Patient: sex M, age 81
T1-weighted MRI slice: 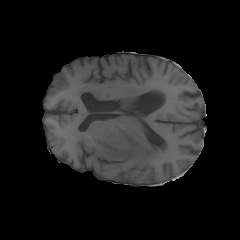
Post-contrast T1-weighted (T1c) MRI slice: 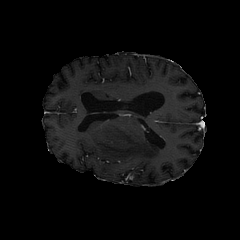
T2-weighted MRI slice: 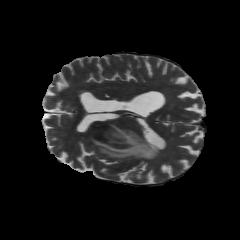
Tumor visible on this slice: yes
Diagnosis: Glioblastoma, IDH-wildtype
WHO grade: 4